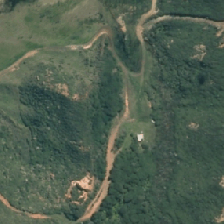
Land cover: low_producing_grassland